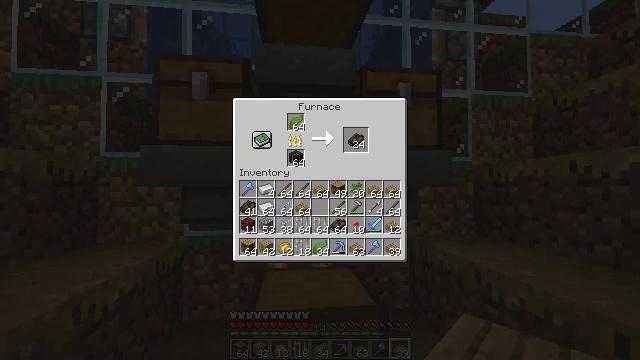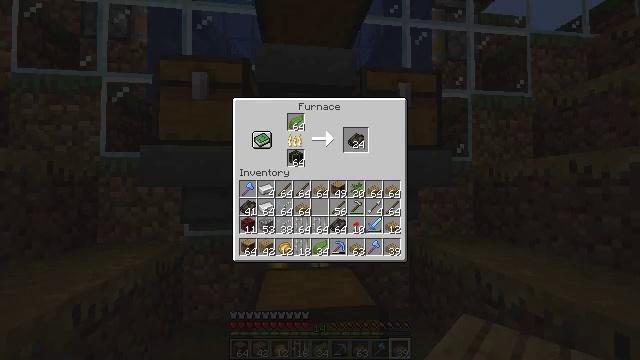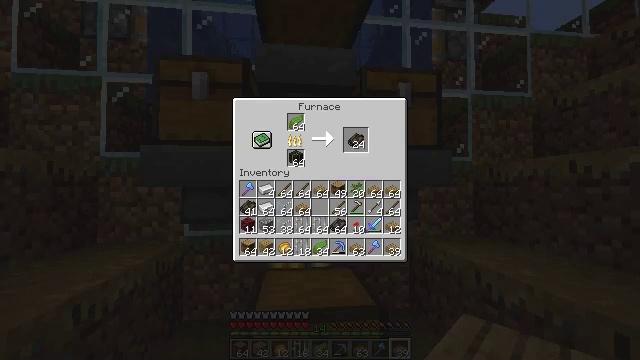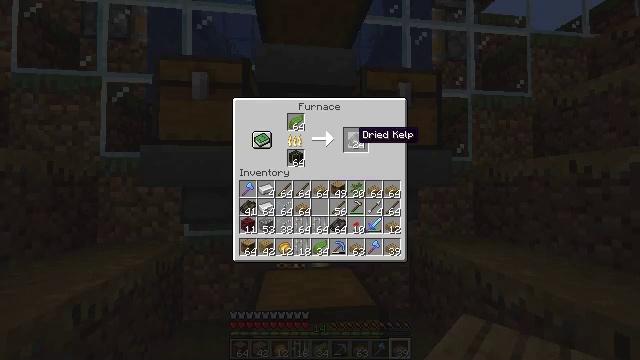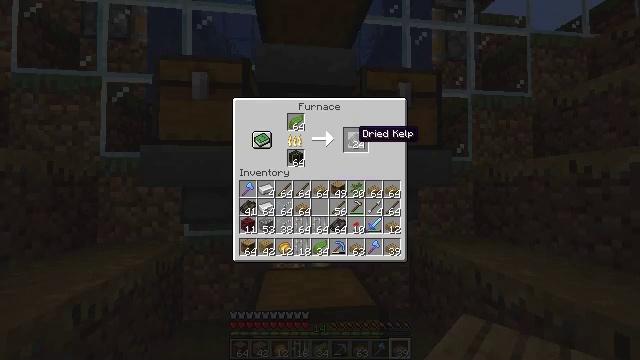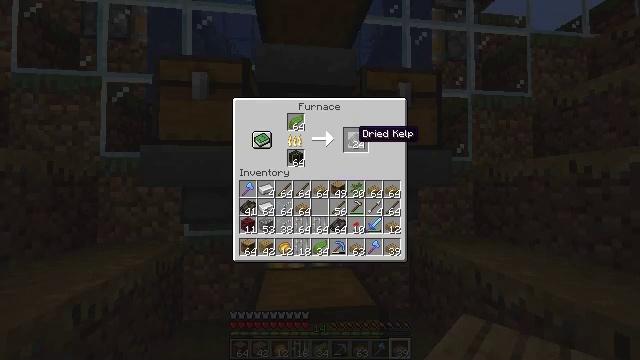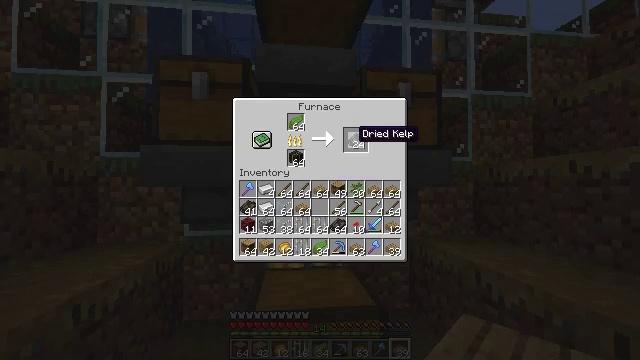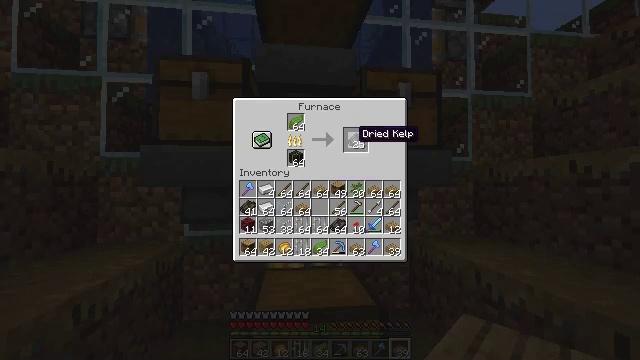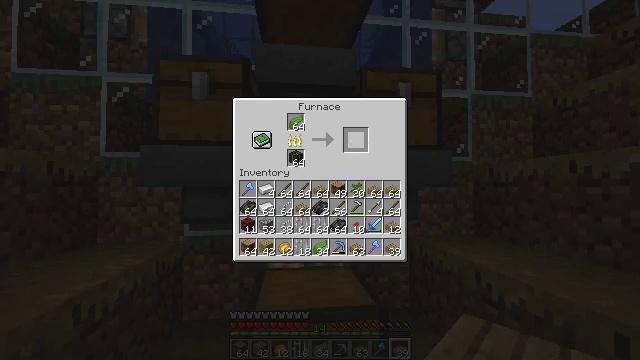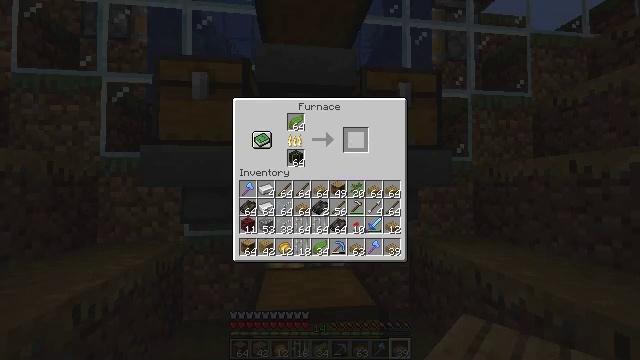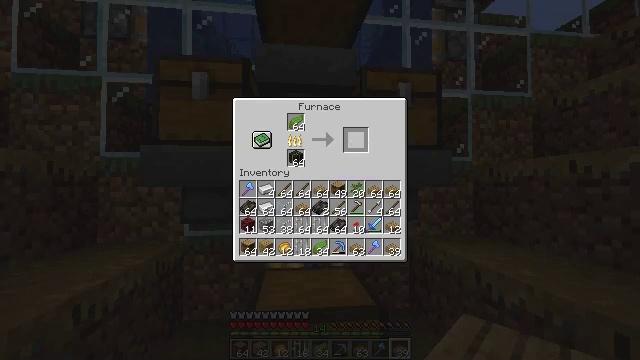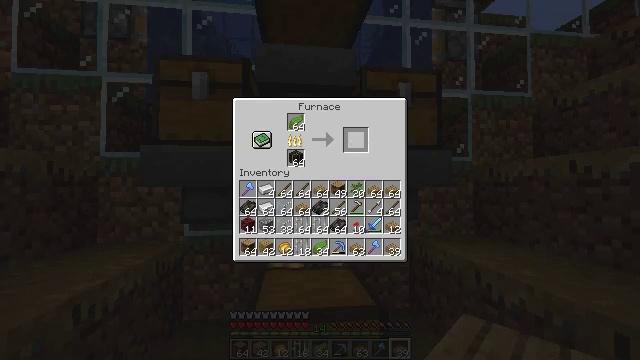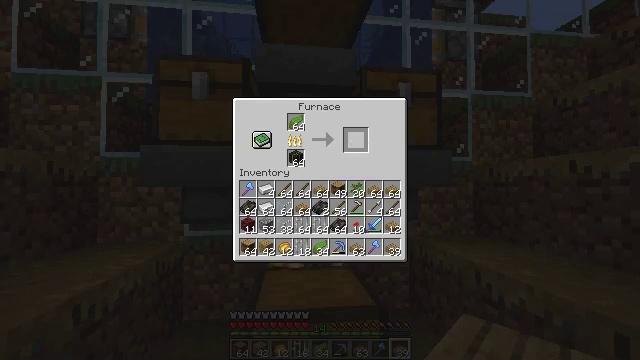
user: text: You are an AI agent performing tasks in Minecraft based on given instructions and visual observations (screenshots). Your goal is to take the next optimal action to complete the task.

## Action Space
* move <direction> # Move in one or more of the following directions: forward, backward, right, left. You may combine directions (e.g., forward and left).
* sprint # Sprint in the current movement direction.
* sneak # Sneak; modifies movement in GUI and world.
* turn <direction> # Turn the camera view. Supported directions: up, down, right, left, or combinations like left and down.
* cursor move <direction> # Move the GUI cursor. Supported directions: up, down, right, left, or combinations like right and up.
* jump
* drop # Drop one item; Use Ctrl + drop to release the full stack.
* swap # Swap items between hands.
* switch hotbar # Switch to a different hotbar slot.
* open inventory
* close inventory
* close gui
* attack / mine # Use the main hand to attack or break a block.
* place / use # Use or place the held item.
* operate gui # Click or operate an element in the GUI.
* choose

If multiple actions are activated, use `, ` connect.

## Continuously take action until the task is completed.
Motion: motion action
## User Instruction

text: Place kelp in a furnace to get dried kelp.
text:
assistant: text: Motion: sneak
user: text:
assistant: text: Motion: sneak, cursor move right
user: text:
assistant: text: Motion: sneak
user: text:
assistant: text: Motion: sneak
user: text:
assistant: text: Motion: sneak
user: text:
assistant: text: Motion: sneak
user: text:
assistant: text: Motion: sneak
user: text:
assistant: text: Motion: sneak, operate gui
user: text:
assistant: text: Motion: sneak, operate gui
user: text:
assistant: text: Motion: sneak
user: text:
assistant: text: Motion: sneak
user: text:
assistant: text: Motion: sneak
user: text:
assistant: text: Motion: sneak